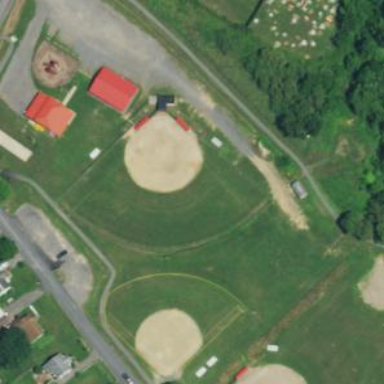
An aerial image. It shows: Baseball pitch for leisure land.